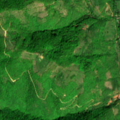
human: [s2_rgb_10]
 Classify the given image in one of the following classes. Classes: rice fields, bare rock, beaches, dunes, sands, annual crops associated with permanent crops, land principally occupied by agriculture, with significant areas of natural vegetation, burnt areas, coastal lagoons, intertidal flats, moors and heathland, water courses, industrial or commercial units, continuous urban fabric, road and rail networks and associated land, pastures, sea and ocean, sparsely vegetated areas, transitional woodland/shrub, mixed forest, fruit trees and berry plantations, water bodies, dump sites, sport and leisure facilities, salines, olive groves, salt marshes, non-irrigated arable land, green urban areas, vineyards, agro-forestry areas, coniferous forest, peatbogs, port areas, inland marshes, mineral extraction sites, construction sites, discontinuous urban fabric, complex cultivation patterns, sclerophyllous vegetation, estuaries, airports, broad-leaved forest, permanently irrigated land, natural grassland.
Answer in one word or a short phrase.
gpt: complex cultivation patterns, land principally occupied by agriculture, with significant areas of natural vegetation, broad-leaved forest